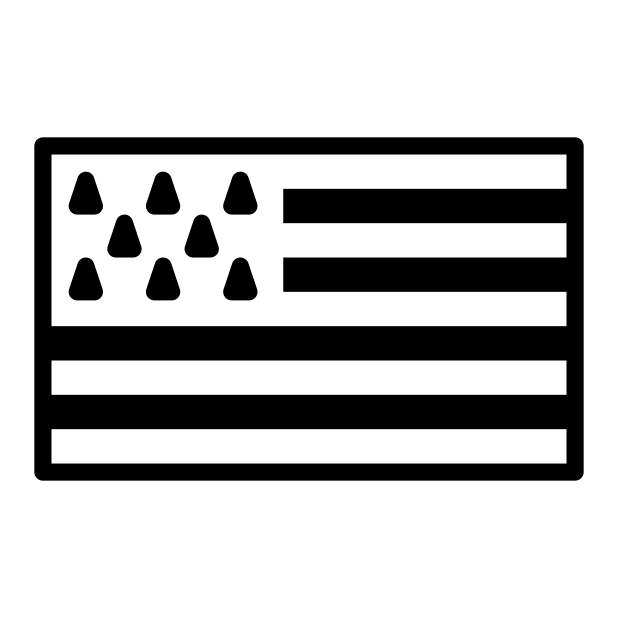
bretagne flag